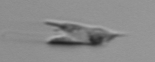
Label: Chrysochromulina_lanceolata